Question: I am new to R. As simple as the question sounds, I haven't been able to find a simple way of doing it in the documentation. So far, the best way I've come up, to generate Z is the below. But surely there is some built in function.
Example for the function
'''
grid_size <- 10
x <- seq(0,1,length.out =grid_size)
y <- seq(0,1,length.out =grid_size)
xgrid <- matrix(x, nrow=grid_size, ncol=grid_size, byrow=TRUE)
ygrid <- matrix(x, nrow=grid_size, ncol=grid_size, byrow=FALSE)
f2v <- function(xgrid, ygrid) {
return (1 - xgrid + xgrid*ygrid)
}
Z <- f2v(xgrid, ygrid)
'''
Thank you.
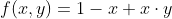
Answer: Use 'outer':
'''
grid_size <- 10
x <- seq(0 ,1, length.out = grid_size)
y <- seq(0, 1, length.out = grid_size)
t(outer(x, y, function(x,y) 1 - x + x*y))
'''